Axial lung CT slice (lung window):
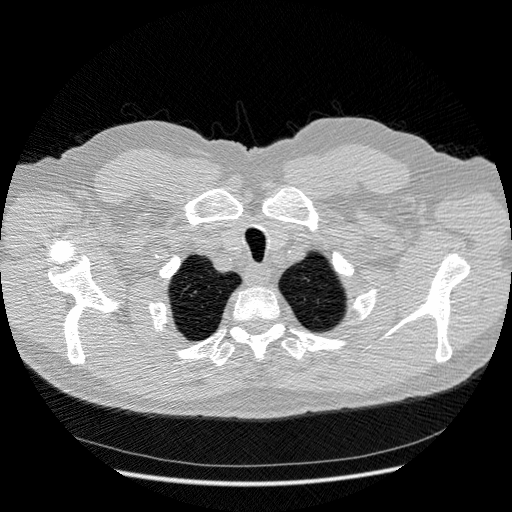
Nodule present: no